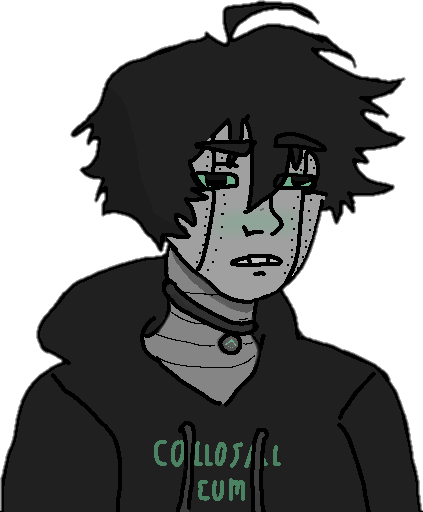
Label: 5_Twinkjak